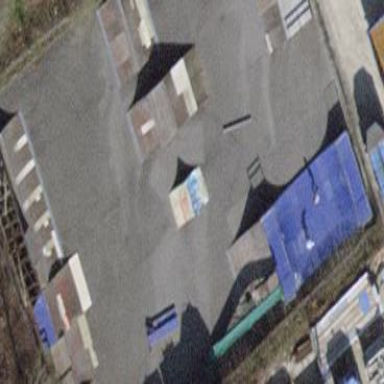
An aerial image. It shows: Asphalt pitch for leisure land activities.